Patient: sex M, age 64
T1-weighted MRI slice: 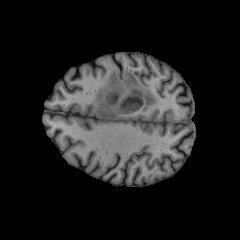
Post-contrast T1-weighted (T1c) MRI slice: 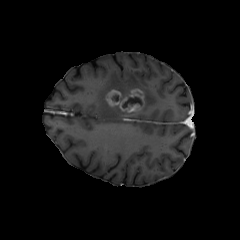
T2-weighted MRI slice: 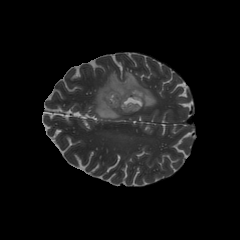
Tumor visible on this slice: yes
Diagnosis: Glioblastoma, IDH-wildtype
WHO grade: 4